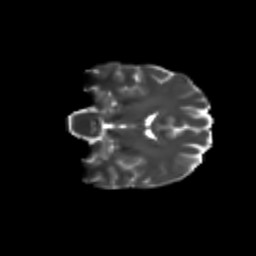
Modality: T2w
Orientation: coronal
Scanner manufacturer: siemens
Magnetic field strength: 3 T
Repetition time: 9.2 s
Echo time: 0.084 s